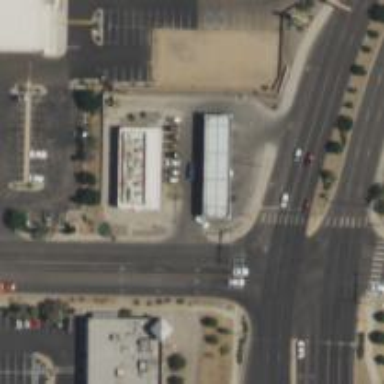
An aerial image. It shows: Convenience shop.